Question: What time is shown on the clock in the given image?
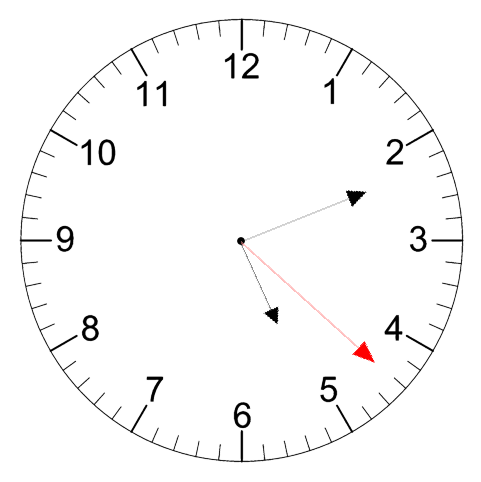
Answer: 05:11:22